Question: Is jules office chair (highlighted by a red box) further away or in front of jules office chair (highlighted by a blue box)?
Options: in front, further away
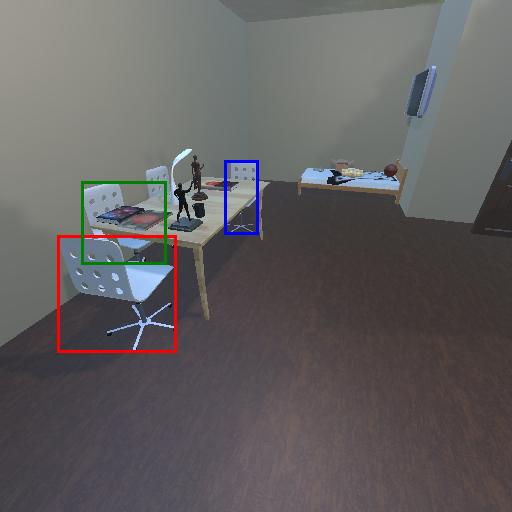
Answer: in front